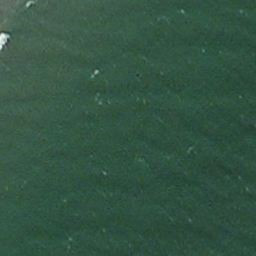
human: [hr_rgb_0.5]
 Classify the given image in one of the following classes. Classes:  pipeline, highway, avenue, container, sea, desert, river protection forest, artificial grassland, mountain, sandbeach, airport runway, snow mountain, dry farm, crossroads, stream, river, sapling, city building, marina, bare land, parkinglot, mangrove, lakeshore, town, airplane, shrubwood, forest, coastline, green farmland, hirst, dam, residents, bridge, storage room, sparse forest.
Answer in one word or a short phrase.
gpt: sea